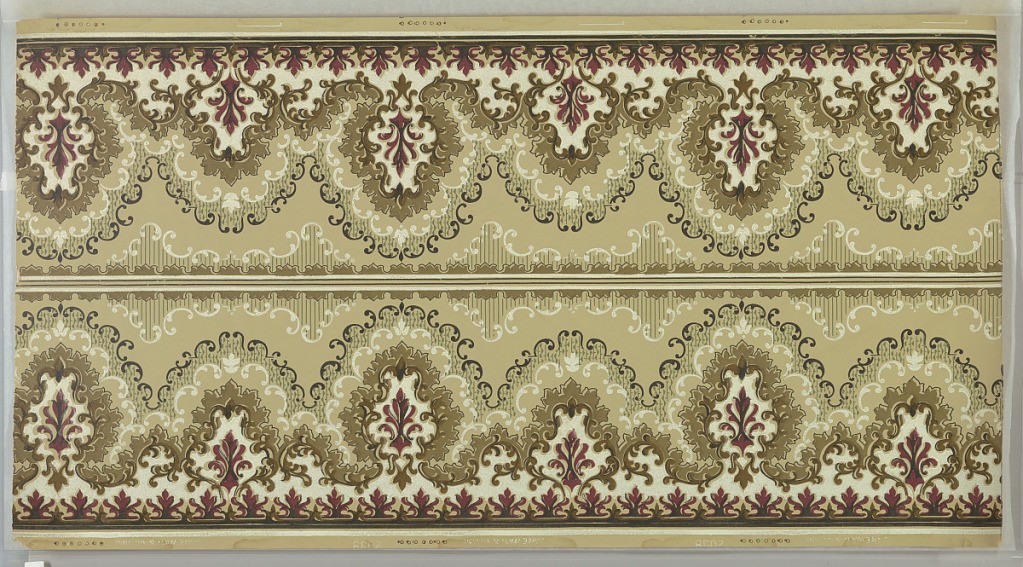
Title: Frieze
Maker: Janeway & Co. Inc., New Brunswick, New Jersey, 1848 - 1914
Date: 1905–1915
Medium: Machine-printed paper
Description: Printed two across. Alternating larger and smaller foliate medallions, oulined with  scrollwork and squiggles.